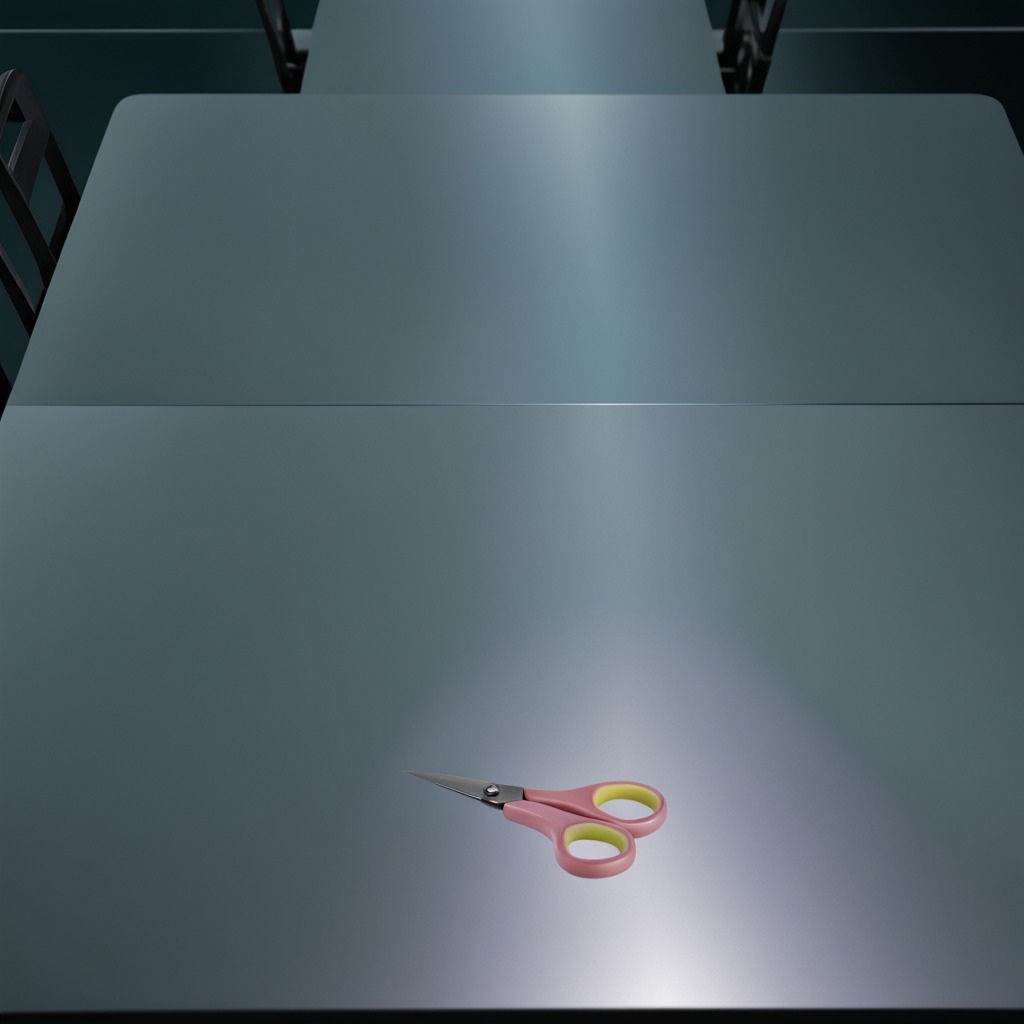
A scissor lying on a table in a railway signal maintenance room.